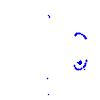
Particle: pion